Field crop: maize
Growth stage: 2
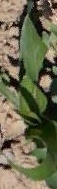
Species: maize